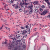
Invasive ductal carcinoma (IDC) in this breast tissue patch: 0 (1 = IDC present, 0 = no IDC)